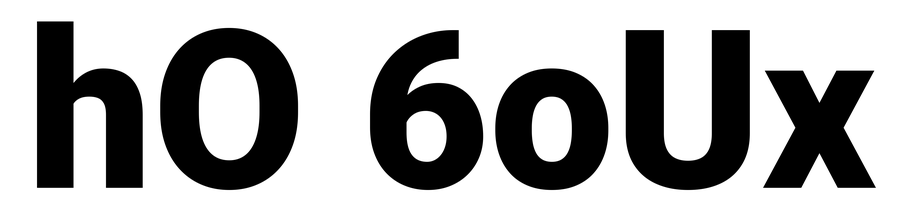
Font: Roboto_Black